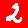
Digit: 2